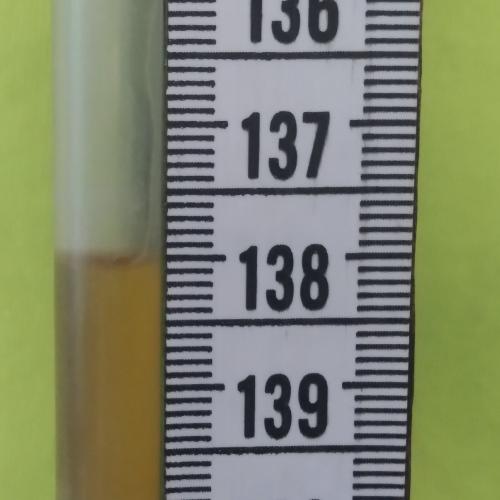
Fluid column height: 138.0 cm